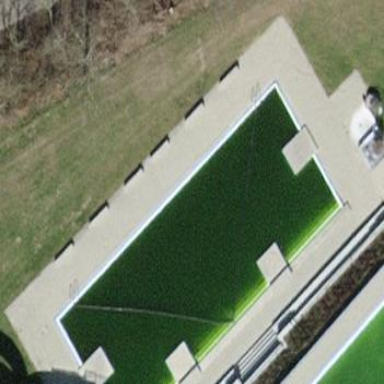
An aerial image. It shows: Swimming pool located in leisure land.